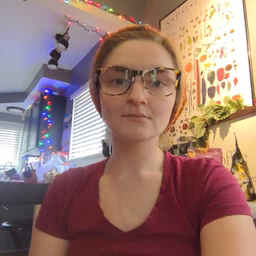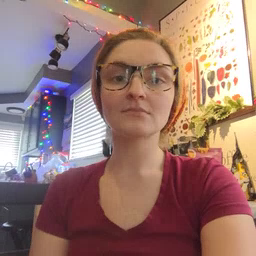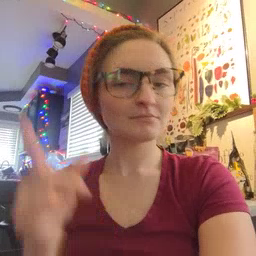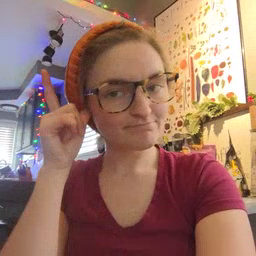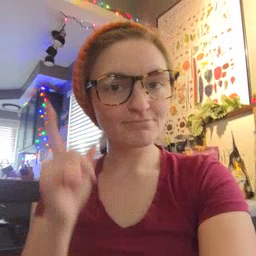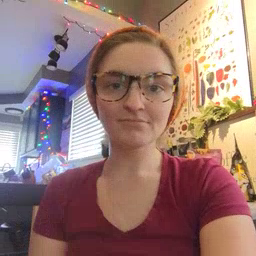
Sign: listen